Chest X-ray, PA view. Patient: 61 years old, sex F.
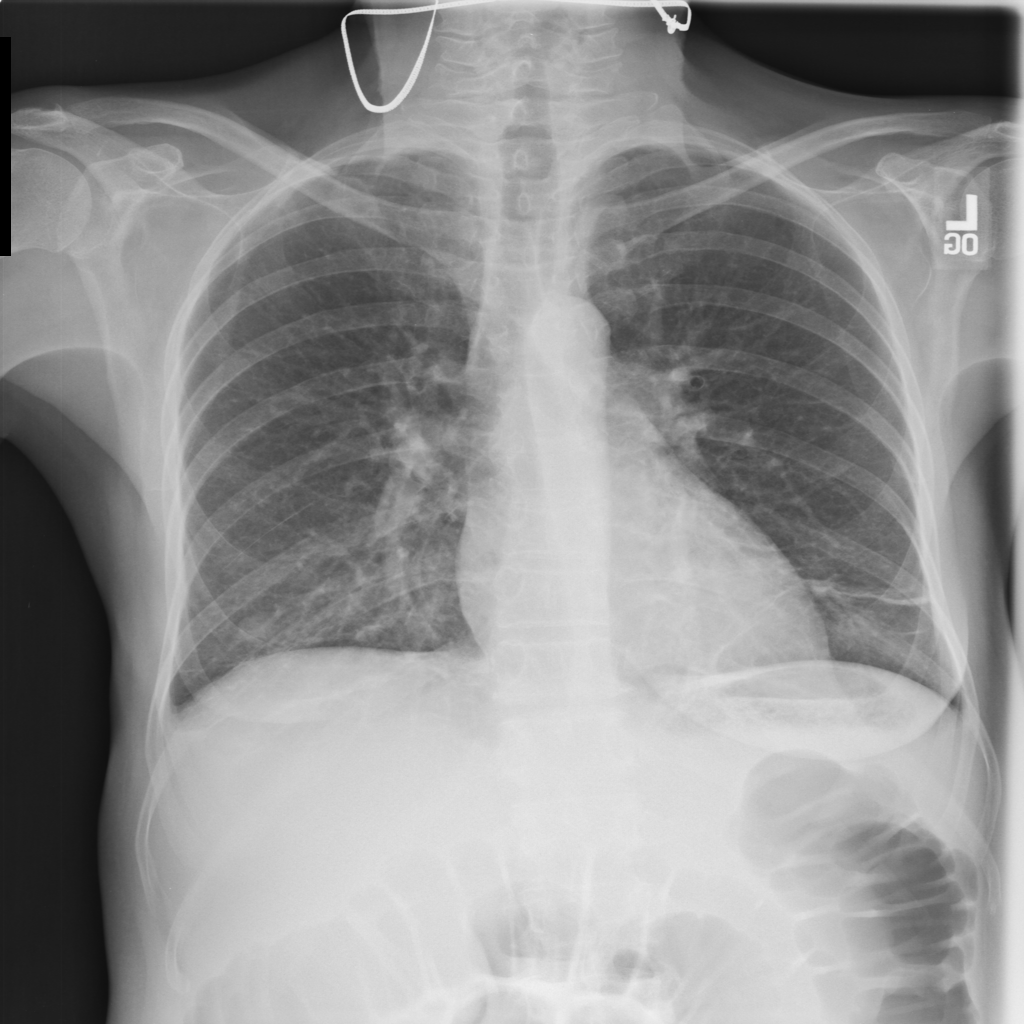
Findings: Atelectasis